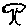
Label: tree